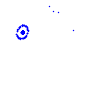
Particle: pion